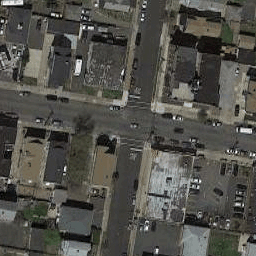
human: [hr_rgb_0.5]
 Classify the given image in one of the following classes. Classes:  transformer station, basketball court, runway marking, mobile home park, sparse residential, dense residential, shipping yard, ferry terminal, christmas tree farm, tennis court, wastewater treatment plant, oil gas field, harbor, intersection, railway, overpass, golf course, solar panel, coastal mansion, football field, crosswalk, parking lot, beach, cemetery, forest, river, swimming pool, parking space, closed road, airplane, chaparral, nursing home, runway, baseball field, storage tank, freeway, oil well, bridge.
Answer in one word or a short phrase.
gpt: intersection